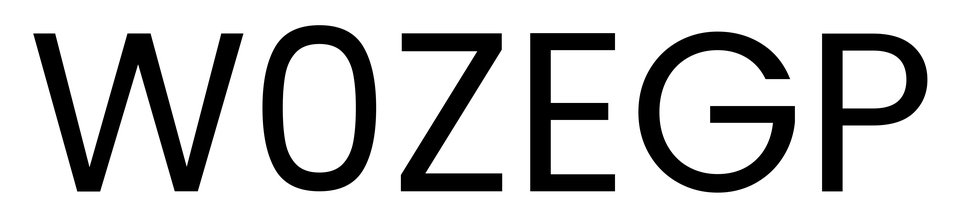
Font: Poppins-Regular